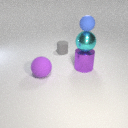
large cyan metal sphere above large purple metal cylinder